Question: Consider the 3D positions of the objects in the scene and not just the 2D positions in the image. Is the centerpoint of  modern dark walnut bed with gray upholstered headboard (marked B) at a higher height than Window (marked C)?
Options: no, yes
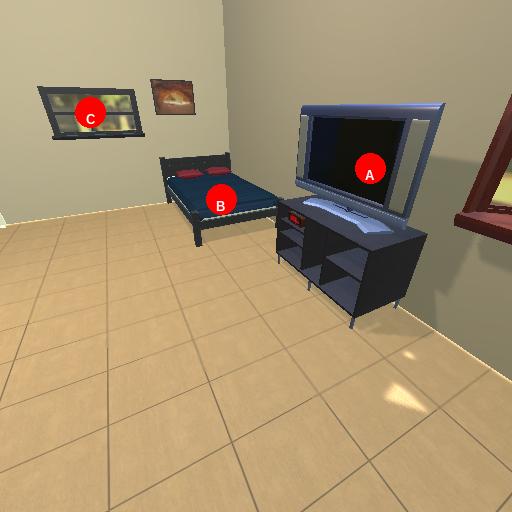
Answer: no